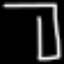
Label: pants